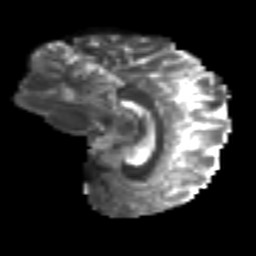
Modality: T2w
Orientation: sagittal
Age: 37
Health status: ill
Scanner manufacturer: philips
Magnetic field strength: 3 T
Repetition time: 9 s
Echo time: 0.127 s